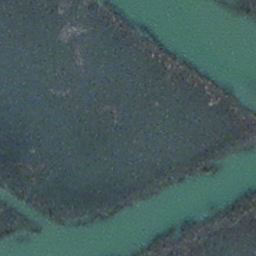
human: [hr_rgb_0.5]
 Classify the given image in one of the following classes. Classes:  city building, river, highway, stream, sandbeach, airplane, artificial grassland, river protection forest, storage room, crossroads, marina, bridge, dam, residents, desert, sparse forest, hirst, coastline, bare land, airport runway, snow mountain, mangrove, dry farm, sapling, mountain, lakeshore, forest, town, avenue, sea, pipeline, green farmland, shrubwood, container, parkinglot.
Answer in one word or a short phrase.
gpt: stream